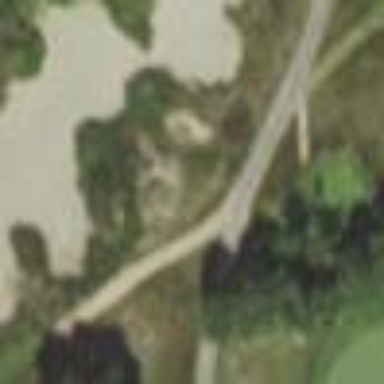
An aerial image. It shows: Golf rough area.